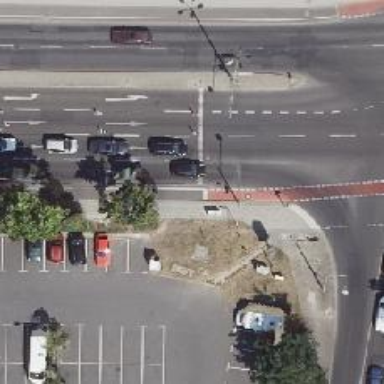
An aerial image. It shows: Road with traffic signals.